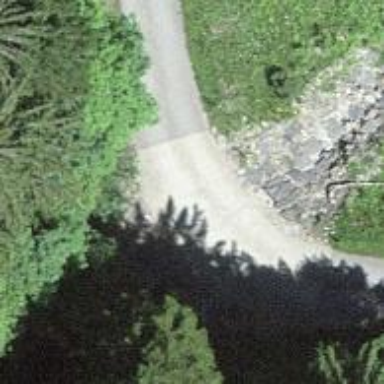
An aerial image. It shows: Well-maintained track road of grade 1.